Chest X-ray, PA view. Patient: 52 years old, sex M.
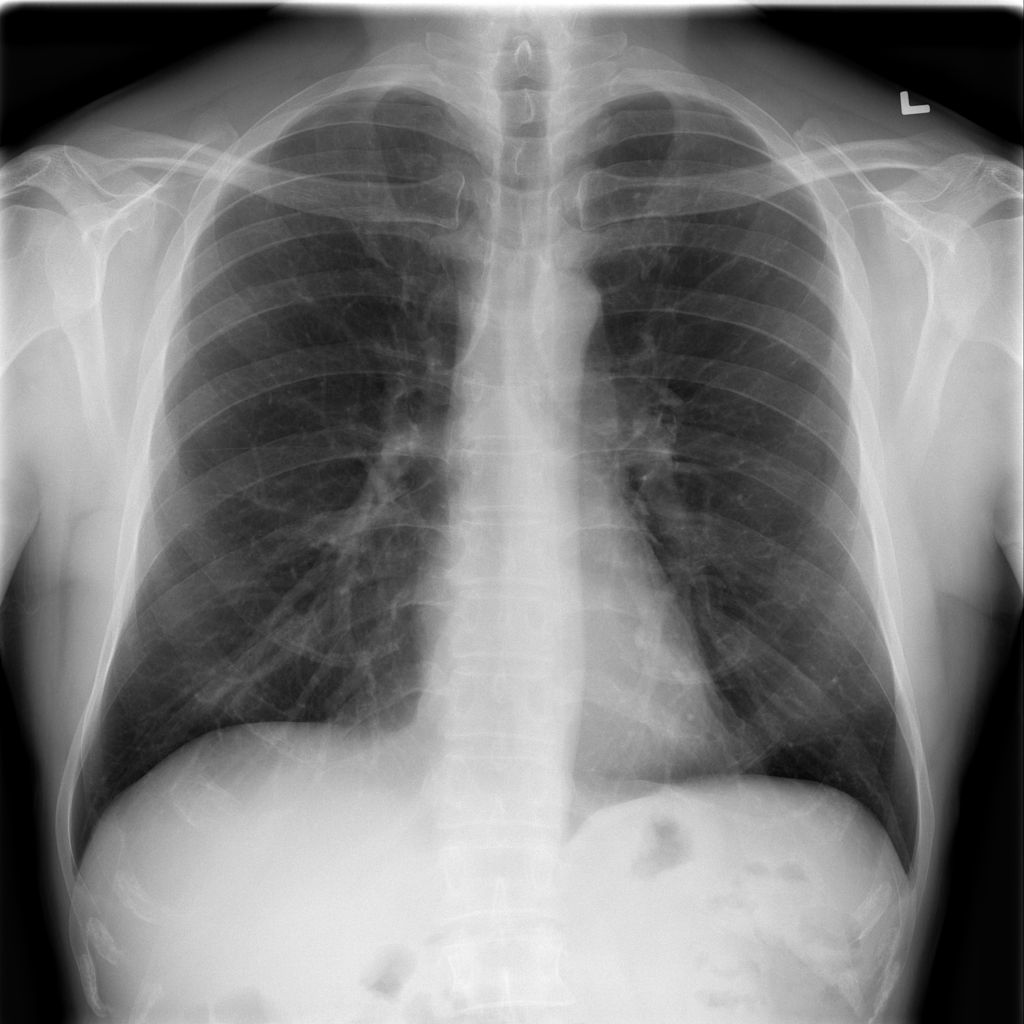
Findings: No Finding